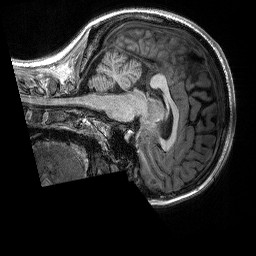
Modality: T1w
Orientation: sagittal
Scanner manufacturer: siemens
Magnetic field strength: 3 T
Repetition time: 2.3 s
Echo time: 0.00298 s